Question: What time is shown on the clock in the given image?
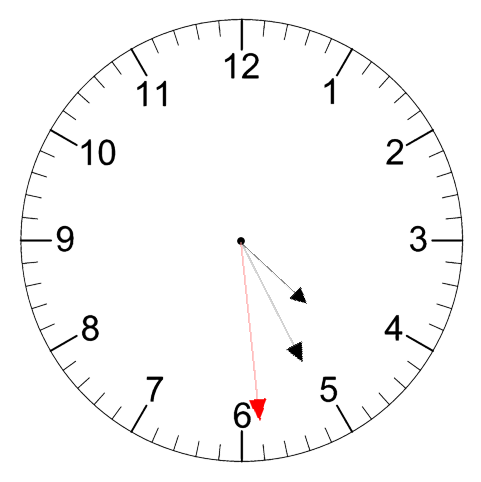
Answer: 04:25:29